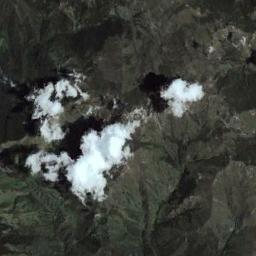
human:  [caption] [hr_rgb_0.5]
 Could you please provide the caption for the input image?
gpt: The cumulus clouds are located above the land covered by some vegetation while some ups and downs are on the land .

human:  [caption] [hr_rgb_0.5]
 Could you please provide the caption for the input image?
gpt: A large cloud of white clouds floated above the hills .

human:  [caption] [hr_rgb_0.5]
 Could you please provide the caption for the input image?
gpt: White clouds on green hills .

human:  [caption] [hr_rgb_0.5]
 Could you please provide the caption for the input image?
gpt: The white cloud is above the mountain .

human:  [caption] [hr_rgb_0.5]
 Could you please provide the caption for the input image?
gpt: A few pieces of thick clouds over a mountain .